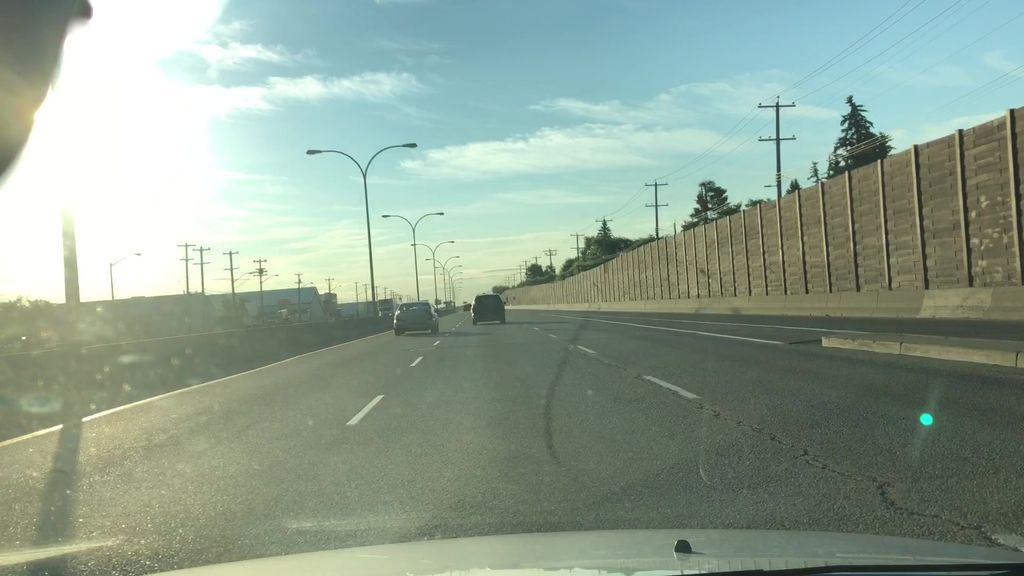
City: edmonton